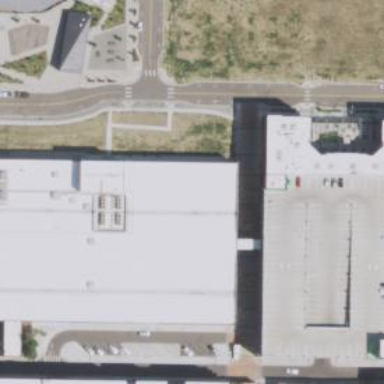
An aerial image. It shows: Retail building housing department store.